Question: Hello I have a SQL database server that the user can save images as image below:

<URL>
I already have the string but do not know how to display this form:
'''
<img src="data:image/jpg;base64,0xFFD8FFE000104A4....." alt="" />
'''
is possible or not?
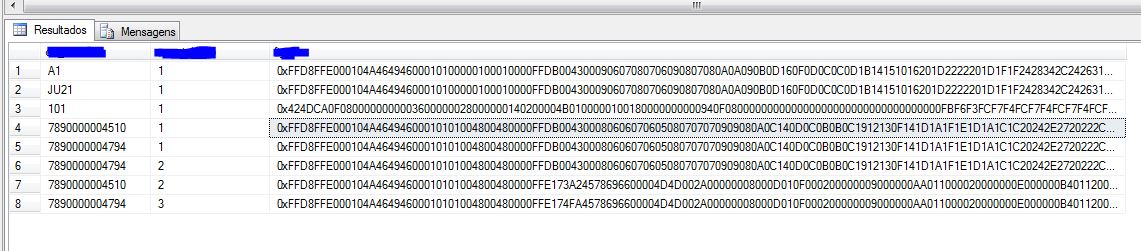
Answer: What you have is a HEX string. Browsers require that data URI to be Base64 encoded.
Have a look here <URL>
In a similar fashion you need to convert the hex to base64 encoded data-uri. This should work on the browser without any problem